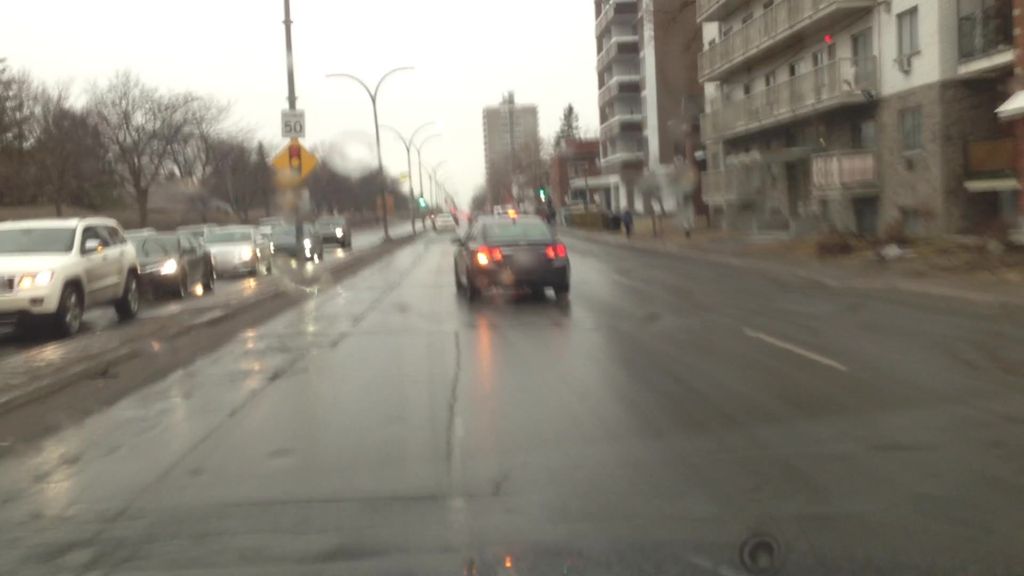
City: montreal